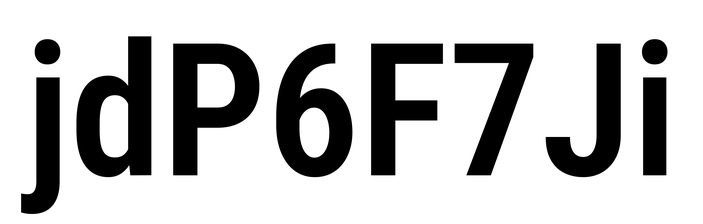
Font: Roboto_Condensed_SemiBold